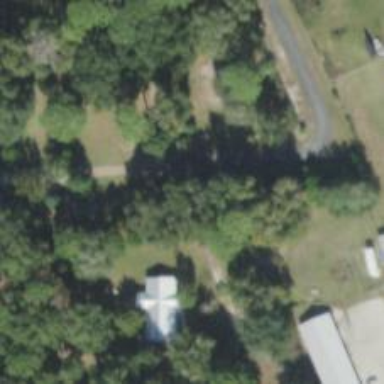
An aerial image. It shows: Driveway leading to service road.